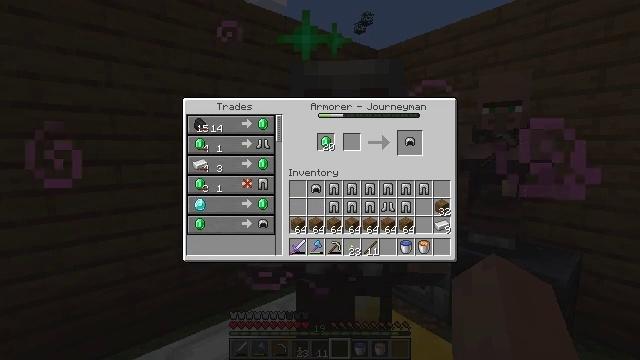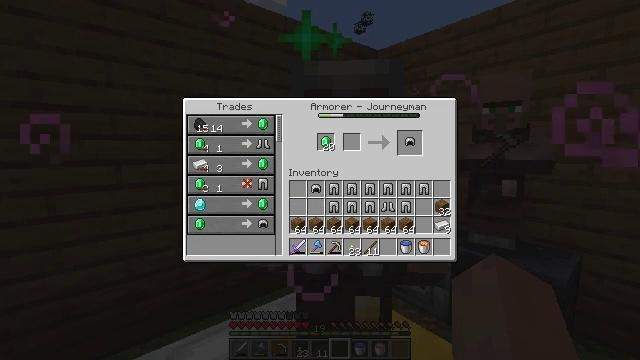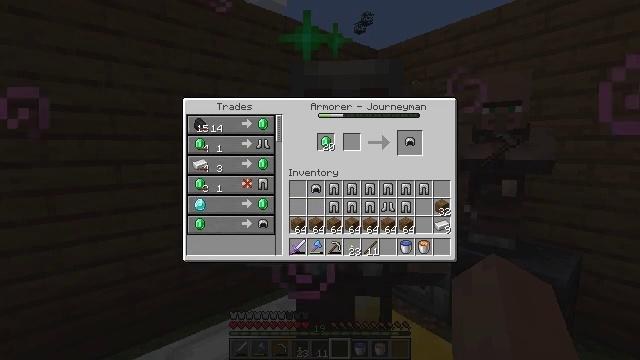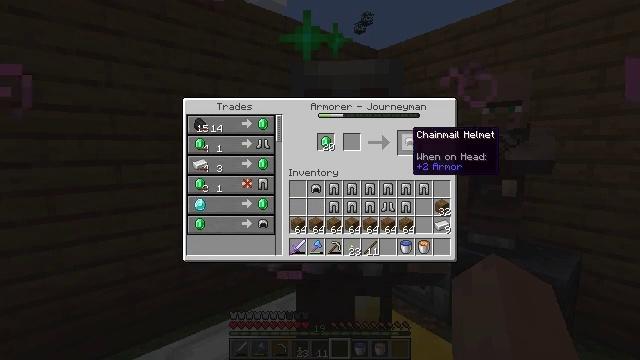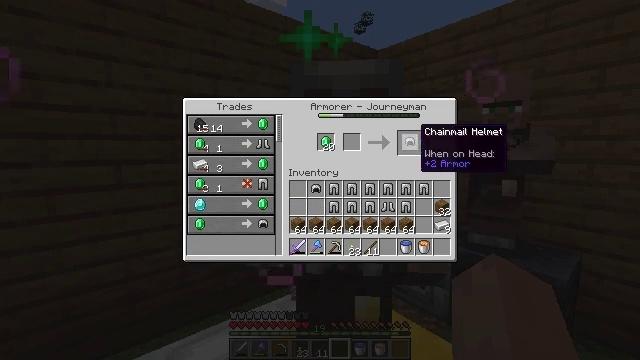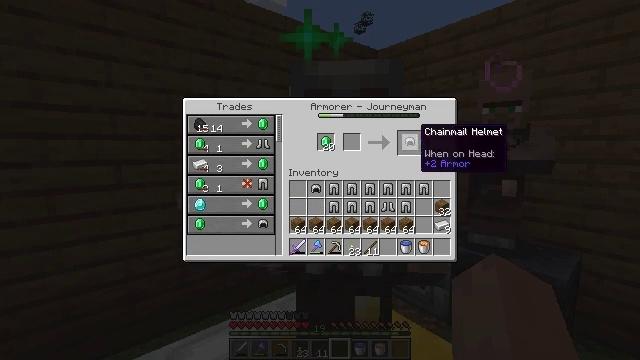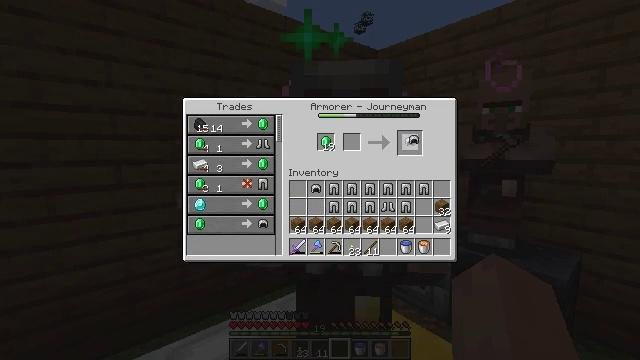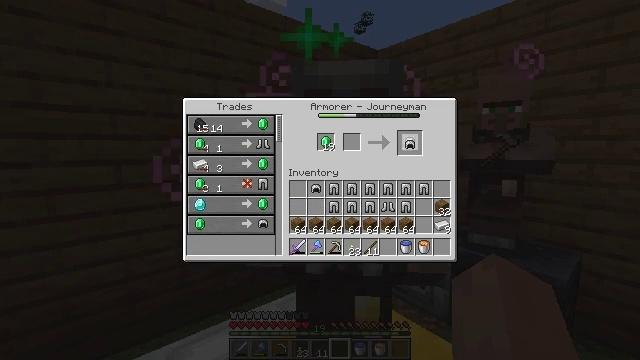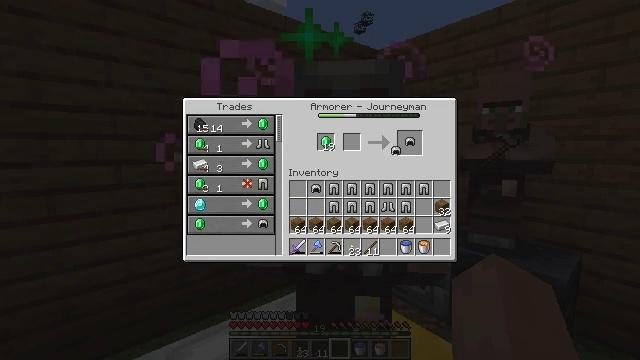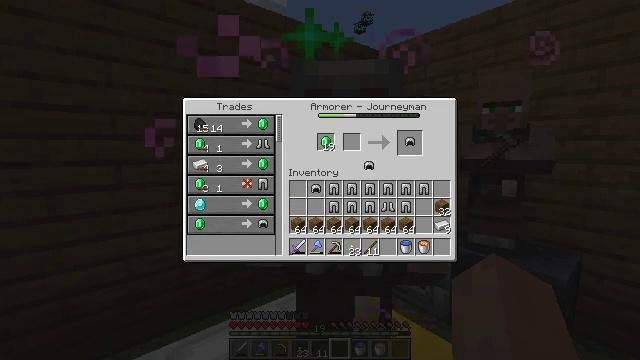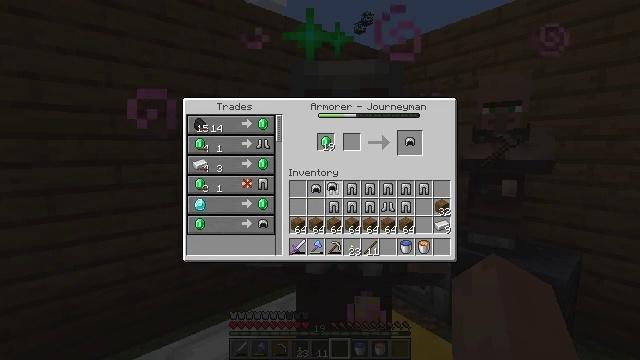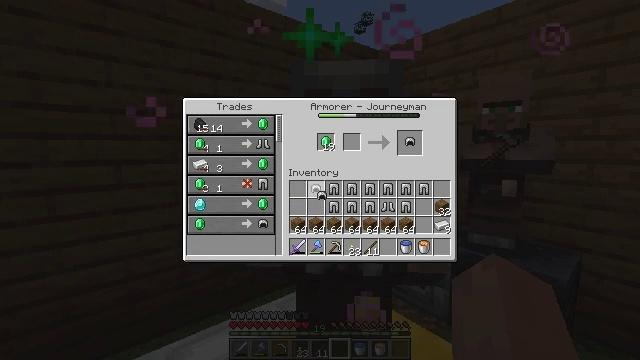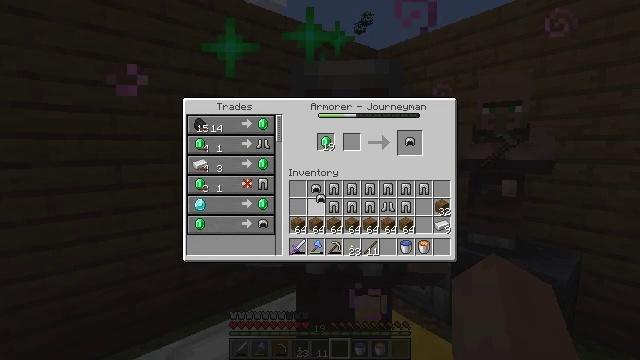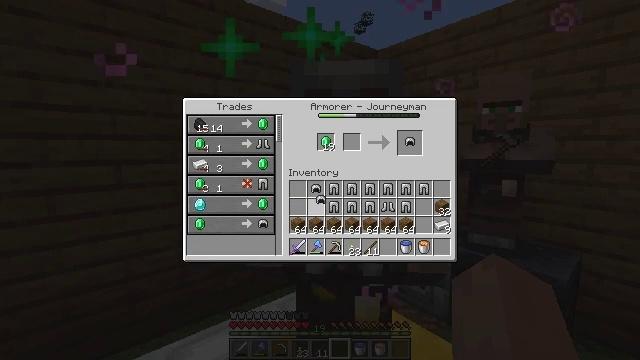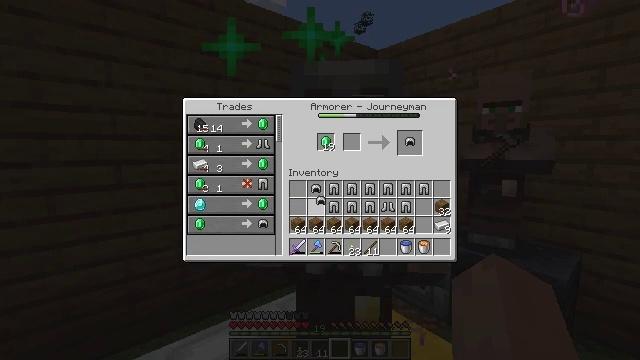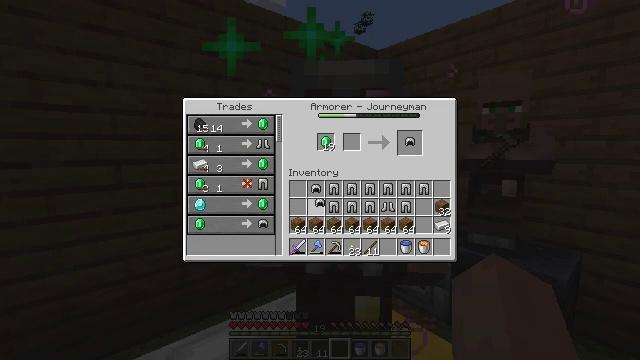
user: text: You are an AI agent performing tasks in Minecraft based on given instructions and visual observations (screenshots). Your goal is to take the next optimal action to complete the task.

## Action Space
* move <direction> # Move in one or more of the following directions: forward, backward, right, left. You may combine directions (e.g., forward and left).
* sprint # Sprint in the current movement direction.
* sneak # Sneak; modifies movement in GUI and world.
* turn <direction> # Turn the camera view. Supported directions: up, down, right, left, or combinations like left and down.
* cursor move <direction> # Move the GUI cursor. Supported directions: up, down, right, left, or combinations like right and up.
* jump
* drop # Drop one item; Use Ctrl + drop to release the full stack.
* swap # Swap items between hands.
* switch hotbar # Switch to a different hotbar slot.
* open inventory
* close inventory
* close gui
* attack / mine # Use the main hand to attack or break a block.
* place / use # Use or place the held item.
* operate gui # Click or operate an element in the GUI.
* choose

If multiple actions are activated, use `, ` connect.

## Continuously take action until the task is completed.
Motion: motion action
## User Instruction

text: Create a chainmail helmet in the crafting grid.
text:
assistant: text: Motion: cursor move right and up
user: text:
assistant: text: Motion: cursor move right
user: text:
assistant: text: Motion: no_op
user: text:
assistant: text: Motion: cursor move right
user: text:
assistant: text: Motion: no_op
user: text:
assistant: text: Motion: operate gui
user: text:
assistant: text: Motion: operate gui
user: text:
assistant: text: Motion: cursor move left
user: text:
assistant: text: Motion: cursor move left and down
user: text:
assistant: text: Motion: cursor move left and down
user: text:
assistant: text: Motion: cursor move left and down
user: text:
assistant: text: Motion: no_op
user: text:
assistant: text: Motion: no_op
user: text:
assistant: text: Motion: no_op
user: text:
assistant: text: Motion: no_op
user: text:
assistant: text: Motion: no_op
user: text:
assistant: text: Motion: operate gui
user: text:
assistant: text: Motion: operate gui
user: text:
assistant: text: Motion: no_op
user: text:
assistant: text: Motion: cursor move right and up
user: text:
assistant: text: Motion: cursor move right and up
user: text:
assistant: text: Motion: cursor move right and up
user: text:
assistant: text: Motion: cursor move right
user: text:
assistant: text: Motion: no_op
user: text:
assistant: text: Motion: no_op
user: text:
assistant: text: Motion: no_op
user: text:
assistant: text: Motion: operate gui
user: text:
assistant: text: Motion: operate gui
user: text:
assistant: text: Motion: cursor move left and down
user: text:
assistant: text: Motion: cursor move left and down